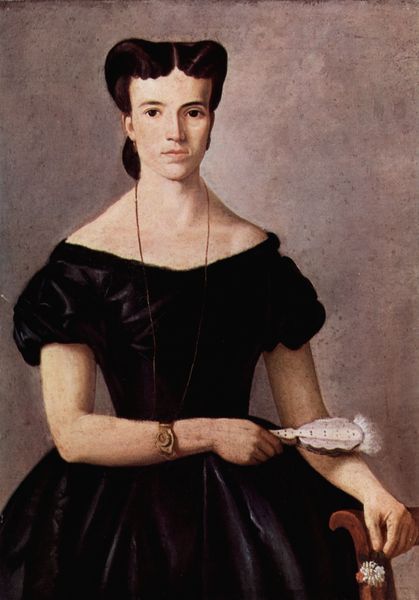
Titel: Dame mit Fächer
Künstler: Giovanni Fattori
Standort: Firenze
Institution: Collezione Gonnelli
Schlagwörter: feder, gemälde, hand, haut, schatten, weiß, ausschnitt, blume, blumen, braun, ellbogen, frau, frisur, haar, hintergrund, holz, kleid, licht, mund, nase, ohrring, schmuck, schwarz, stuhl, blick, blüte, dame, rot, fächer, malerei, rock, jung, wand, arm, arme, augen, blass, falten, federn, gesicht, knoten, samt, ärmel, bildnis, hals, hände, portrait, porträt, rückenlehne, spiegel, öl, auge, gold, haare, halbfigur, stehend, augenbrauen, dekoltee, frontal, kinn, mittelscheitel, ohren, prtrait, puffärmel, scheitel, schulter, schultern, seide, vornehm, taille, brüste, dutt, lehne, mieder, kamm, kette, violett, weis, witwe, ernst, streng, stuhllehne, uhr, robe, quaste, edel, dekolleté, halskette, abendkleid, eckig, symmetrisch, kurz, bürste, armband, armreif, männlich, anhänger, firsur, korsett, dreiviertelfigur, seidenkleid, decoltee, ballkleid, ausschnit, protrait, nüchtern, kantig, pusteblume, armbanduhr, kleis, schwarzes kleid, dekolltet, ipod, blickb, carmenkragen, empirestuhl, cassett